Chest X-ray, PA view. Patient: 45 years old, sex F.
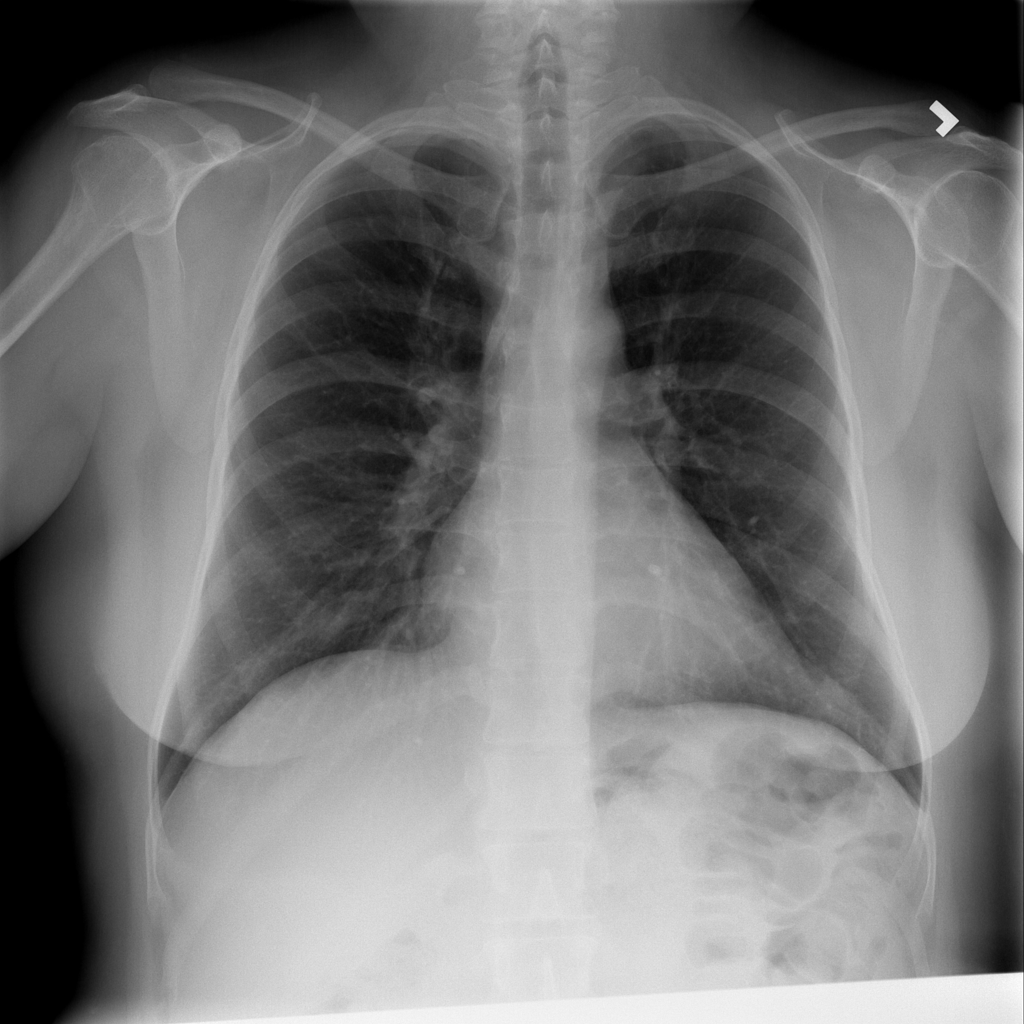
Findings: No Finding